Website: ulta-beauty
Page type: customer-info-address
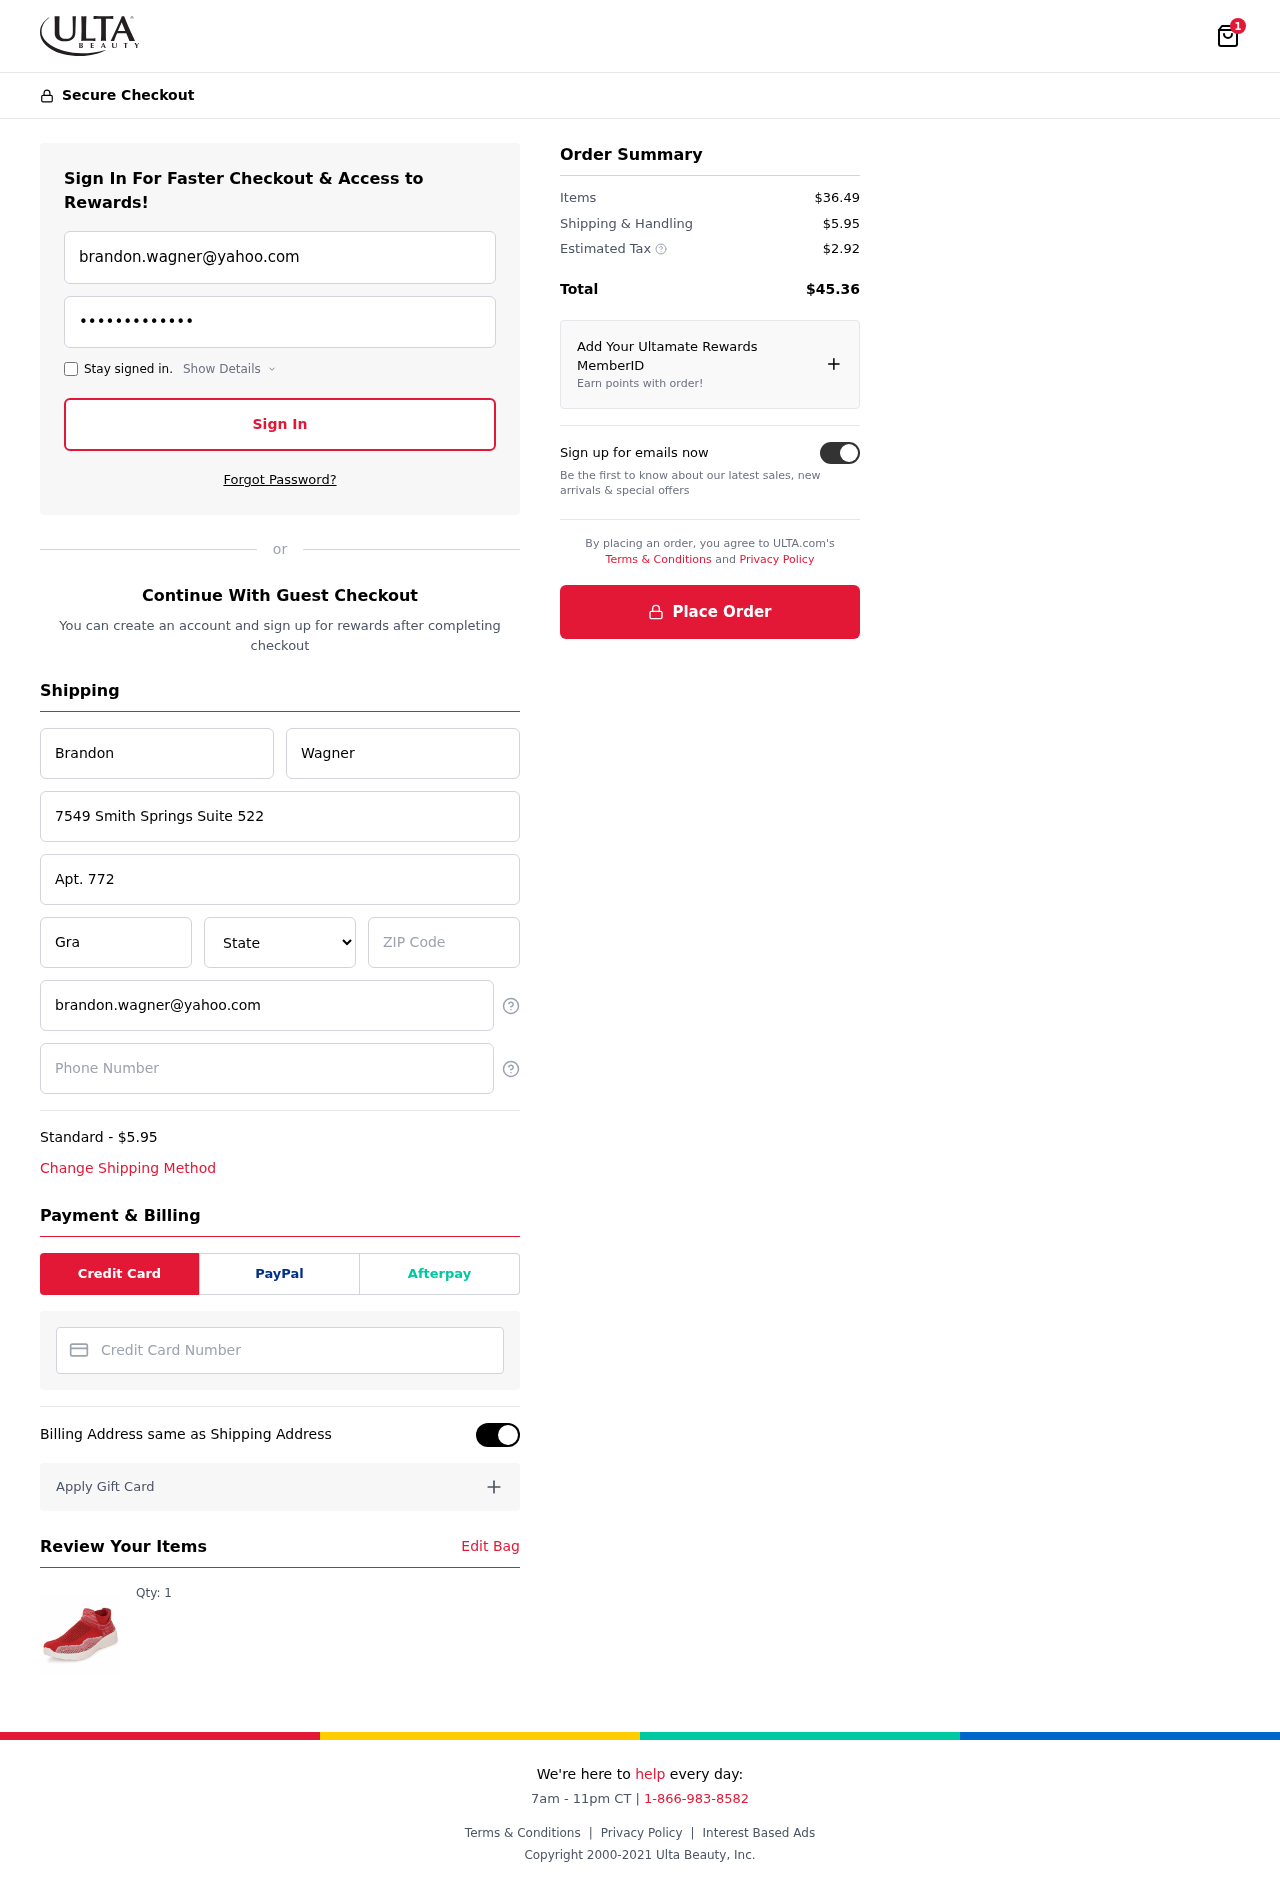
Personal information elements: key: PII_CARD_NUMBER
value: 2299 8603 0413 6891
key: PII_CITY
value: Grayshire
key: PII_EMAIL
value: brandon.wagner@yahoo.com
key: PII_FIRSTNAME
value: Brandon
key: PII_LASTNAME
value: Wagner
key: PII_PHONE
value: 5602977521
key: PII_POSTCODE
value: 72709
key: PII_STATE
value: Washington
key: PII_STREET
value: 7549 Smith Springs Suite 522
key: PII_STREET2
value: Apt. 772
Product elements: key: PRODUCT1_QUANTITY
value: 1
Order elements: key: ORDER_NUM_ITEMS
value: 1
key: ORDER_SHIPPING_COST
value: $5.95
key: ORDER_ITEMS_TOTAL
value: $36.49
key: ORDER_SHIPPING_COST2
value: $5.95
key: ORDER_TAX
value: $2.92
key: ORDER_TOTAL
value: $45.36